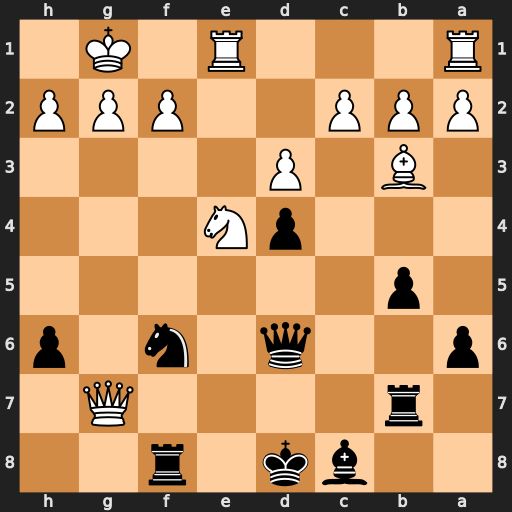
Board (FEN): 2bk1r2/1r4Q1/p2q1n1p/1p6/3pN3/1B1P4/PPP2PPP/R3R1K1
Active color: b
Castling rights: -
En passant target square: -
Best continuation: Nxe4 Qxf8+ Qxf8